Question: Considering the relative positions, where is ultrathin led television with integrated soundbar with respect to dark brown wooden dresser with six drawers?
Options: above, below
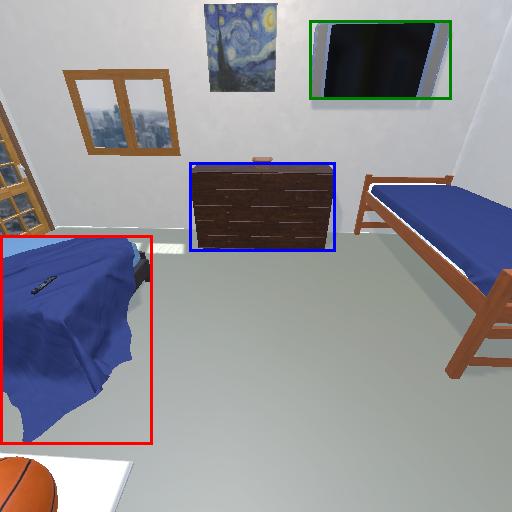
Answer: above